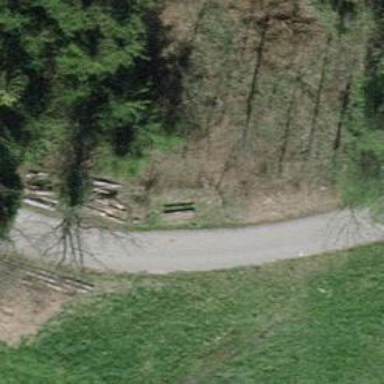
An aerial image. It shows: Bench.